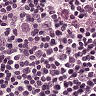
Metastatic tissue present: yes